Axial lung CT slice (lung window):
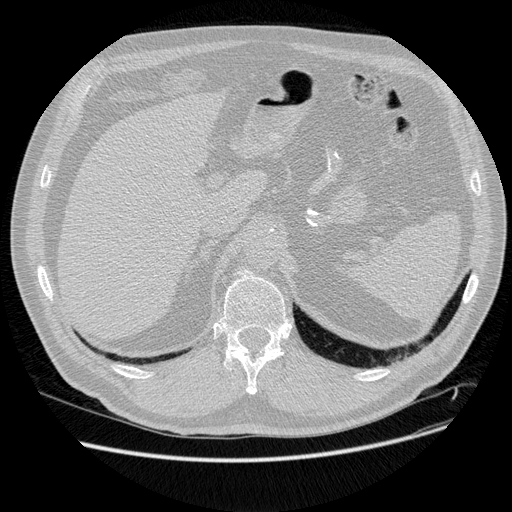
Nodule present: no